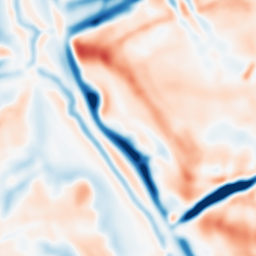
Category: multiscale
Decomposition family: dog
Decomposition parameters: sigma_low: 3
sigma_high: 10
Upsampling method: bicubic_16x
Upsampling parameters: scale: 16
Upsampling scale: 16